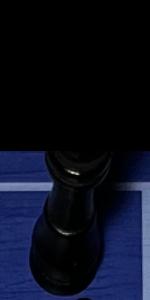
Label: King_Black